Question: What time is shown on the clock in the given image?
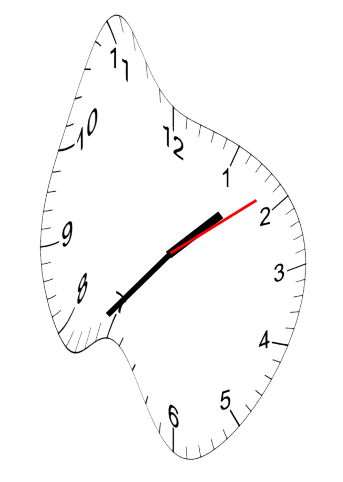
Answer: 01:37:09